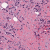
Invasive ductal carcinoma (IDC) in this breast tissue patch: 1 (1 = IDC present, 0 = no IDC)